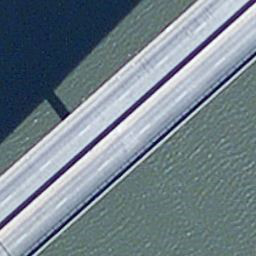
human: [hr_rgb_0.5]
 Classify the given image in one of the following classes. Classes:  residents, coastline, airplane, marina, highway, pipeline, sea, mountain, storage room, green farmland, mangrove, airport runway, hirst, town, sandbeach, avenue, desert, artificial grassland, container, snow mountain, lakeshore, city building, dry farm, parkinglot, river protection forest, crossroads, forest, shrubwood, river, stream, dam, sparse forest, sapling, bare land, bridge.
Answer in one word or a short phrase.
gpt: bridge